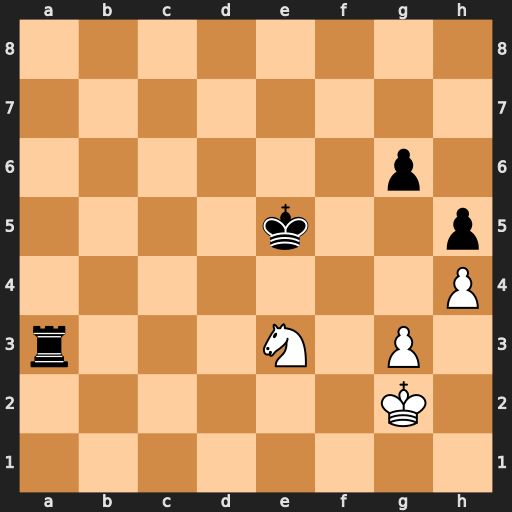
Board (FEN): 8/8/6p1/4k2p/7P/r3N1P1/6K1/8
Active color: w
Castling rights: -
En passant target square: -
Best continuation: Nc4+ Kd4 Nxa3